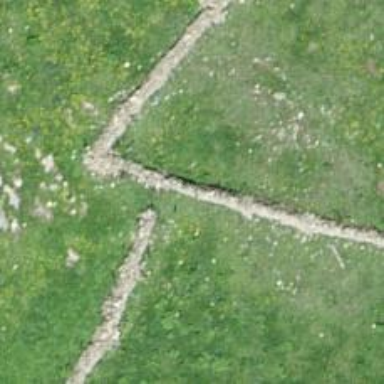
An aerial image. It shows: Wall made of dry stone.